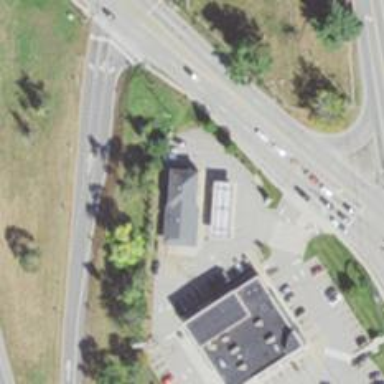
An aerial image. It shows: Convenience shop.